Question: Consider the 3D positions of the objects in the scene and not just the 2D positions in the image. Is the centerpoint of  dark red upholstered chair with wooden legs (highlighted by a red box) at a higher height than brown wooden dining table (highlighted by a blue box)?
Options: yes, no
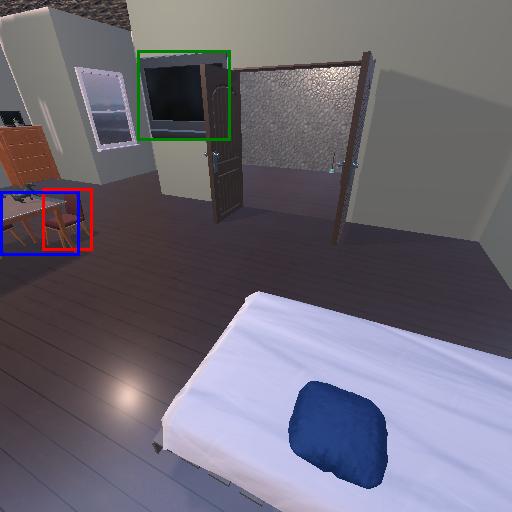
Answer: yes